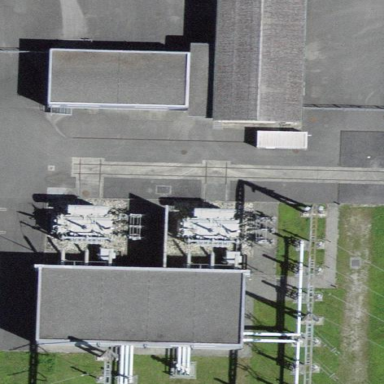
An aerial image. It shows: Outdoor power substation surrounded by fence. This substation operates at the transmission level.